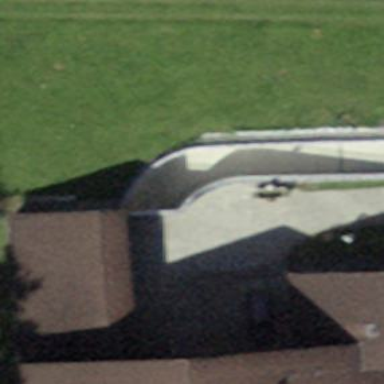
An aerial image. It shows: Residential building.